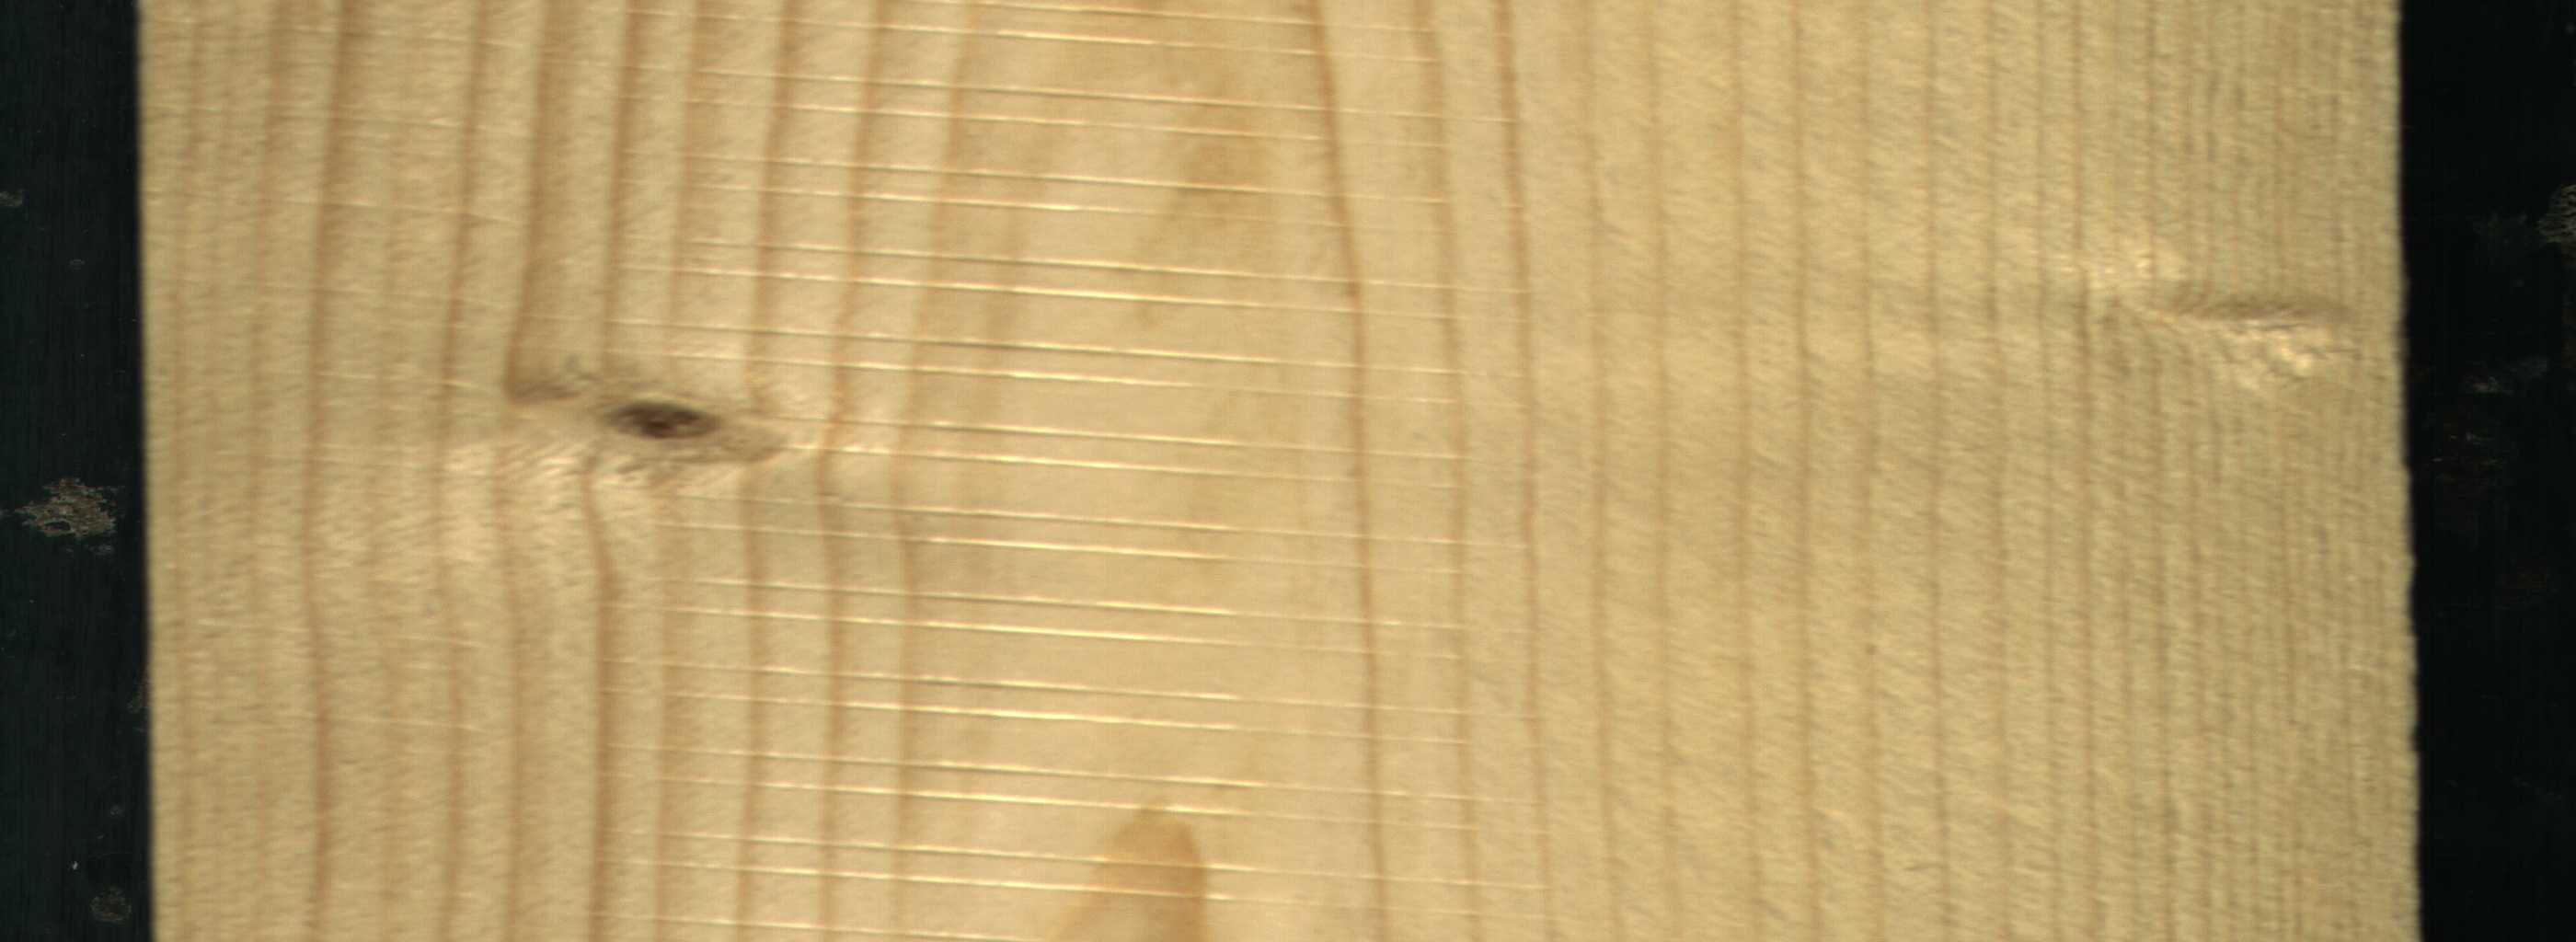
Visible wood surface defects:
Live_Knot